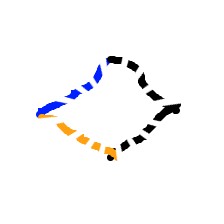
Shape: rhombus